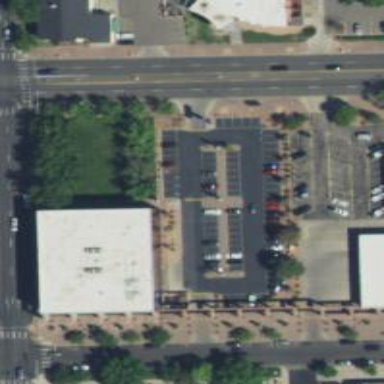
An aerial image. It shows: Parking space is available.